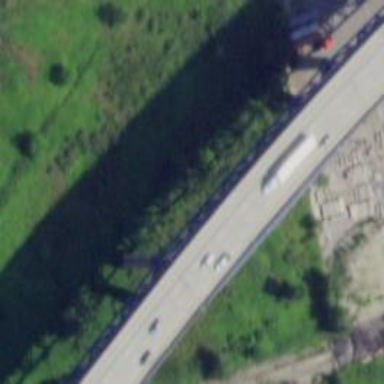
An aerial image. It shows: Viaduct bridge on motorway.